Chest X-ray. View position: AP
Patient age: 75
Patient sex: F
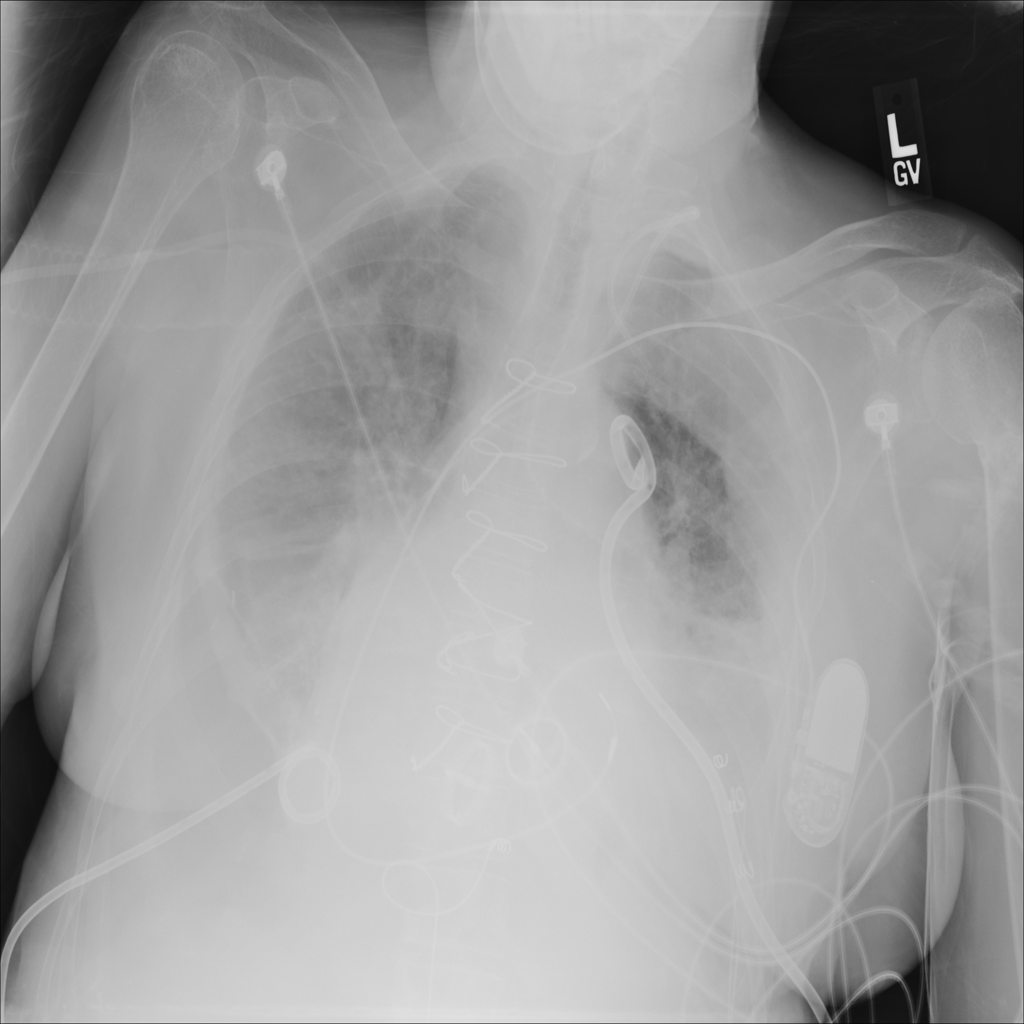
Finding: Pneumothorax